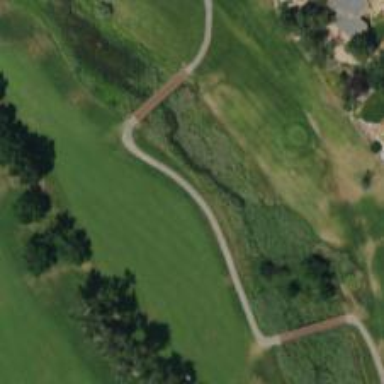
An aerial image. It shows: Path designated for golf carts.